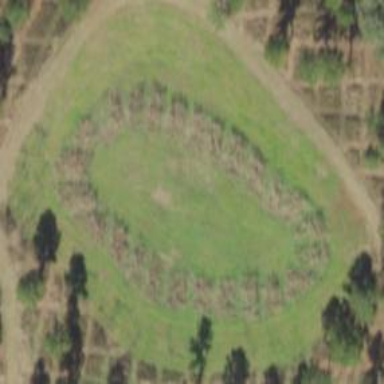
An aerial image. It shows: Orchard.